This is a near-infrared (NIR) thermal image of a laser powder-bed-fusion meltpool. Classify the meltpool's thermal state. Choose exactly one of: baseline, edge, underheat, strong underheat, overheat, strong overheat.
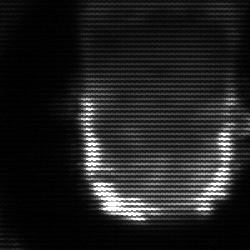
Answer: baseline